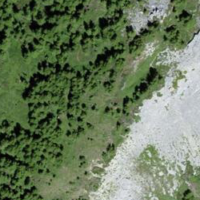
EUNIS habitat code: 23
Species observed at this site:
Saxifraga oppositifolia